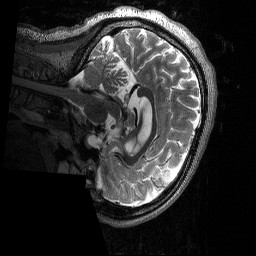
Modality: T2w
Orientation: sagittal
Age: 20
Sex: female
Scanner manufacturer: siemens
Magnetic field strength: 3 T
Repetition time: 3.2 s
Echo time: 0.564 s